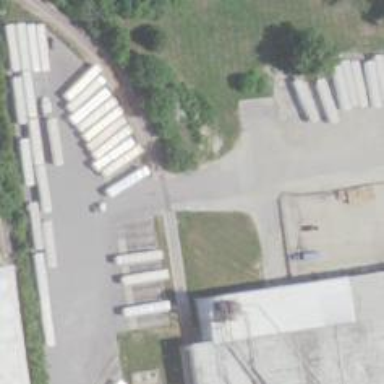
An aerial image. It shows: Rail spur service.